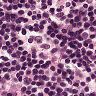
Metastatic tissue present: no